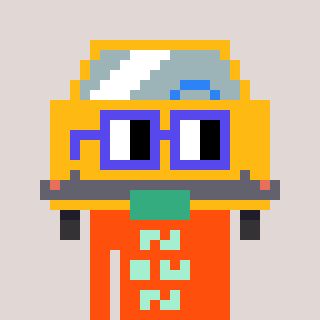
a pixel art character with square blue glasses, a taxi-shaped head and a orange-colored body on a warm background